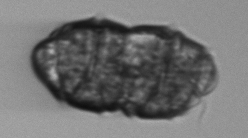
Label: Margalefidinium